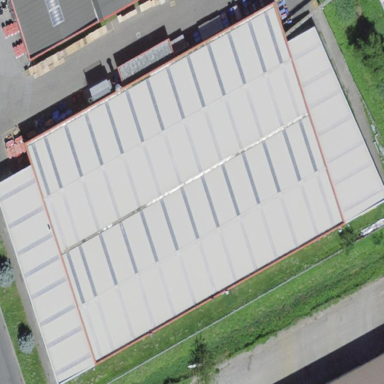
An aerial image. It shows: Industrial building.